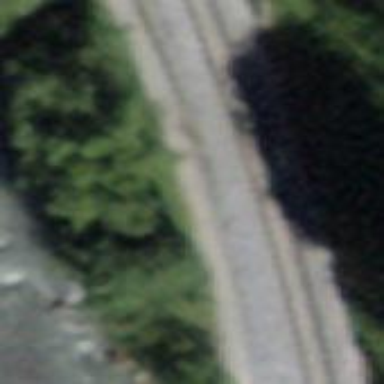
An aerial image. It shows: Path with fine gravel surface.